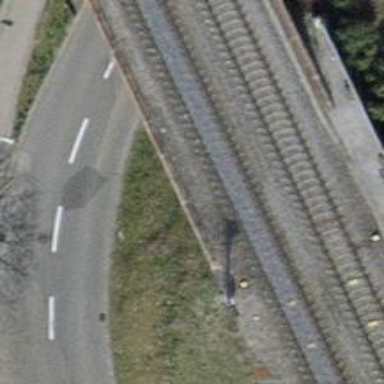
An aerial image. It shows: Railway bridge with electrified tracks and single contact line.